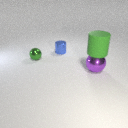
large purple metal sphere in front of small blue metal cylinder